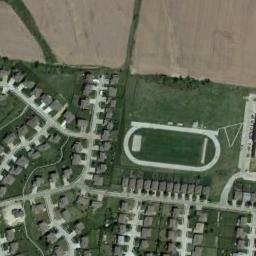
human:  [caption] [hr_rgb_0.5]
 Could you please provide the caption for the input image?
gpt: The track and field is built on the lawn, Next to the bare land, There is a road distance from the residential area, And there are many vegetation around .

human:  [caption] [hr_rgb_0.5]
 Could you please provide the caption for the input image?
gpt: The ground track field is surrounded by lots of houses arranged neatly and two wastelands .

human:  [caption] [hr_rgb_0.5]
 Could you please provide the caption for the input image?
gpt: There are many buildings next to the ground track field .

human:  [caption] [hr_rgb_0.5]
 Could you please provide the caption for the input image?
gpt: There are green fields and red tracks .

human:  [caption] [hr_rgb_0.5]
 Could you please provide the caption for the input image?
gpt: There are many buildings arranged neatly near the ground track field with a white track .